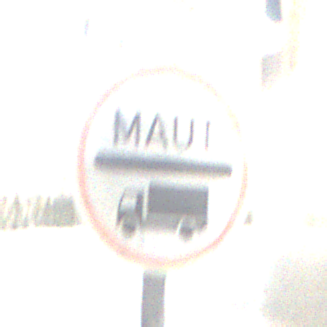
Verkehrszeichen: Mautpflicht
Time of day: Night
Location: Outdoor (Urban)
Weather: PartlyCloudy
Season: NotSpecified
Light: Artificial